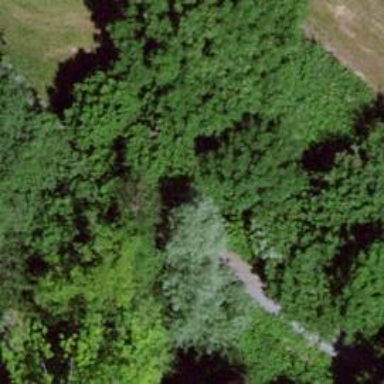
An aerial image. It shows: Unpaved footway.